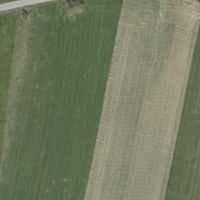
EUNIS habitat code: 52
Species observed at this site:
Buteo buteo